高三 · 立体几何学
如图所示, 圆锥 $S O$ 的轴截面 $\triangle \mathrm{SAB}$ 是边长为 4 的正三角形, $\mathrm{M}$ 为母线 $S B$ 的中点, 过直线 $\mathrm{AM}$ 作平面 $\beta \perp$ 面 $\mathrm{SAB}$, 设 $\beta$ 与圆雉侧面的交线为椭圆 $\mathrm{C}$, 则粗圆 $\mathrm{C}$ 的短半轴长为 ( )

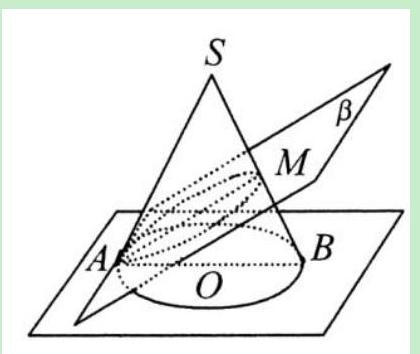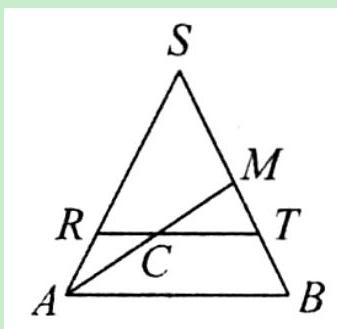
A. $\sqrt{2}$
B. $\sqrt{3}$
C. $\frac{\sqrt{2}}{2}$
D. $\frac{\sqrt{3}}{2}$
答案: A
解析: 解答：过粗圆 C 作平行于圆雉底面的截面 (圆形), 交 AS, BS 于 $\mathrm{R}, \mathrm{T}$, 交椭圆 C 于两点 $\mathrm{P}, \mathrm{Q}$, 则 $\mathrm{P}, \mathrm{Q}$ 即是椭圆短半轴顶点, 在所作的圆中, $\mathrm{RT}$ 为直径, 如图,

因为轴截面 $	riangle \mathrm{SAB}$ 是边长为 4 的正三角形, $\mathrm{C}$ 为 $\mathrm{AM}$ 的中点, 所以 $\mathrm{TC}=\frac{1}{2} \mathrm{AB}=2, \mathrm{RC}=\frac{1}{4}$ $A B=1$, 因为 $P Q \perp R T$, 所以 $P C=C Q$, 所以利用相交弦定理可得: $P C \cdot C Q=T C \cdot R C$, 所以 $\mathrm{PC}=\sqrt{2}$. 所以橄圆 $\mathrm{C}$ 的短半轴为 $\sqrt{2}$.